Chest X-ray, PA view. Patient: 82 years old, sex M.
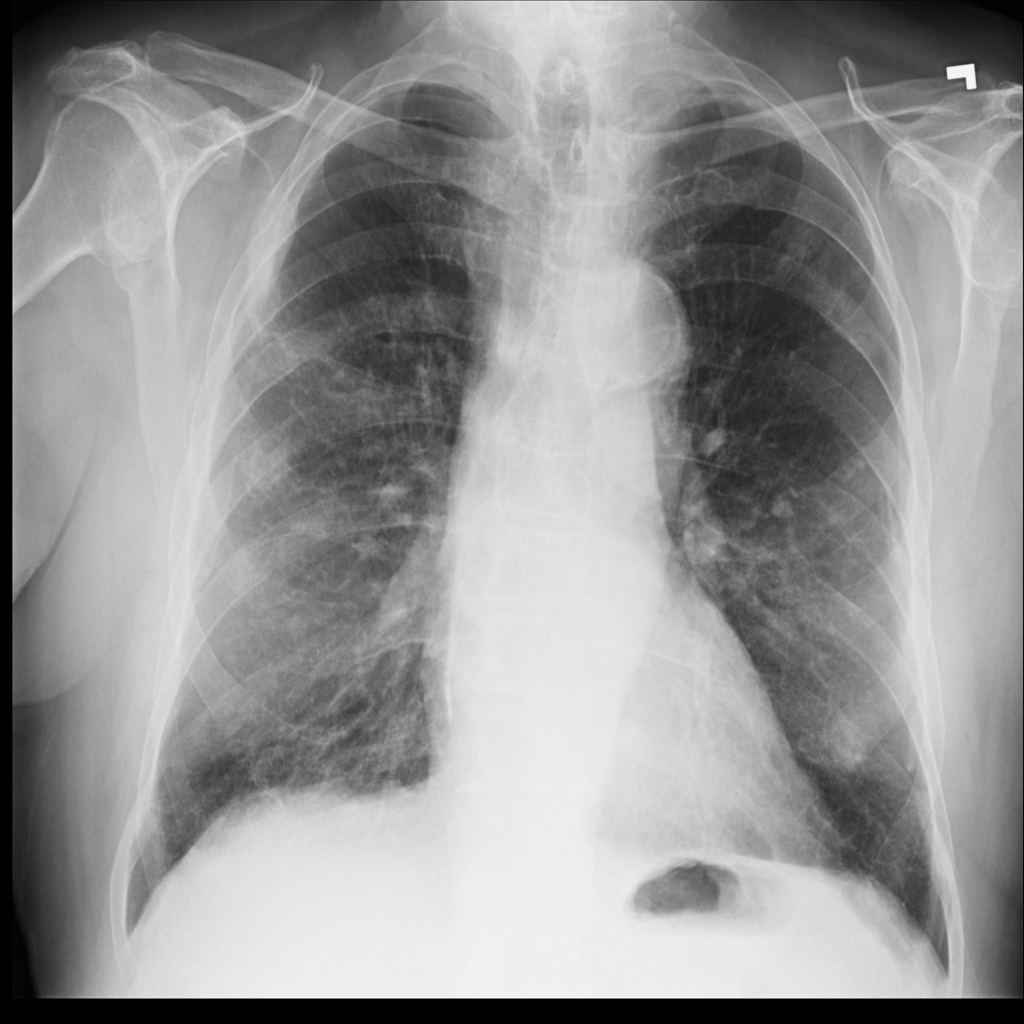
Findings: No Finding